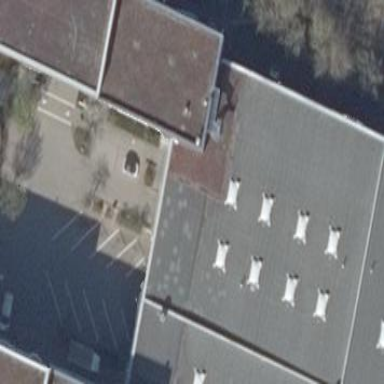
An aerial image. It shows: Commercial building with flat roof.